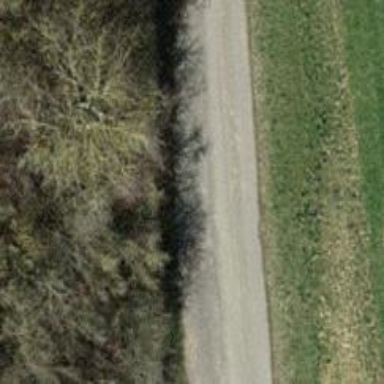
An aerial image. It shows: Passing place on the road.